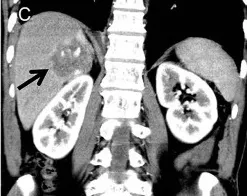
Coronal.
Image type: radiology (ct)